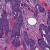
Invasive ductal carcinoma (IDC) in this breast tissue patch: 0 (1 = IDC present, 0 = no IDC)